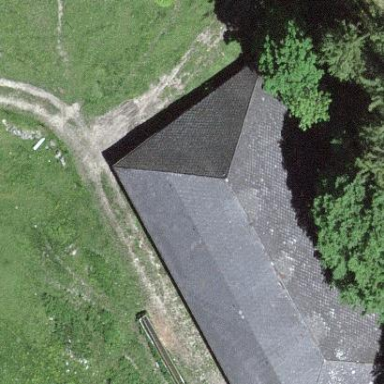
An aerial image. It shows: Cabin is depicted in the image.